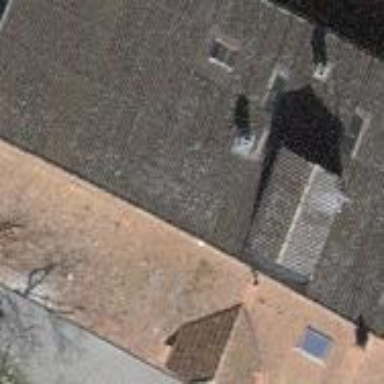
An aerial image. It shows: Simple house.